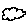
Label: cloud